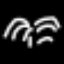
Label: palm tree